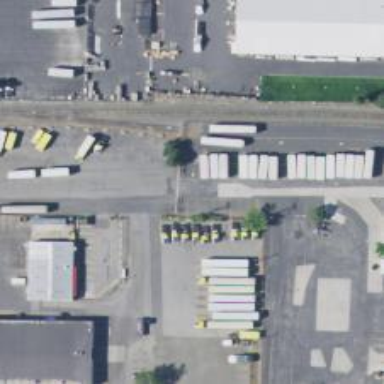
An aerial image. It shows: Railway siding for service.